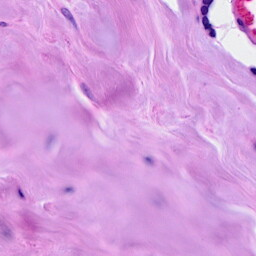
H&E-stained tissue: Breast